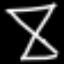
Label: hourglass